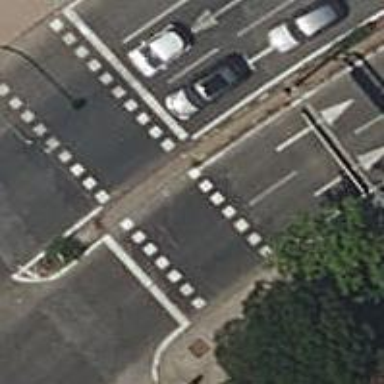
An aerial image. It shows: Road with traffic signals at the crossing.